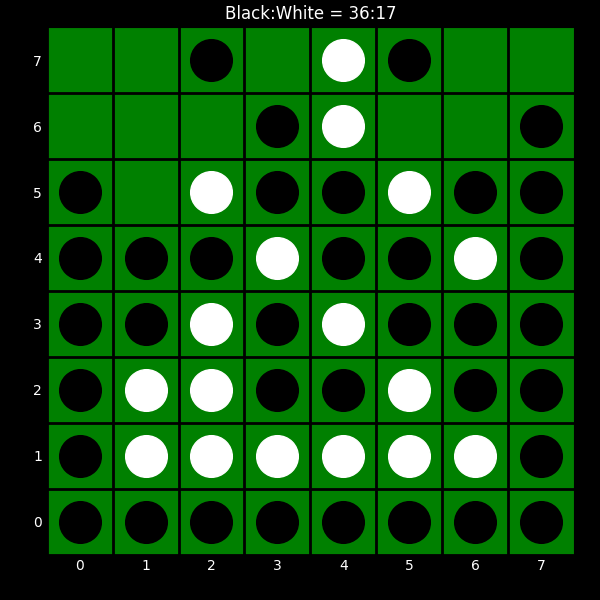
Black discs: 36
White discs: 17